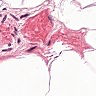
Metastatic tissue present: no